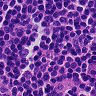
Metastatic tissue present: no